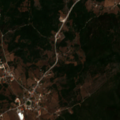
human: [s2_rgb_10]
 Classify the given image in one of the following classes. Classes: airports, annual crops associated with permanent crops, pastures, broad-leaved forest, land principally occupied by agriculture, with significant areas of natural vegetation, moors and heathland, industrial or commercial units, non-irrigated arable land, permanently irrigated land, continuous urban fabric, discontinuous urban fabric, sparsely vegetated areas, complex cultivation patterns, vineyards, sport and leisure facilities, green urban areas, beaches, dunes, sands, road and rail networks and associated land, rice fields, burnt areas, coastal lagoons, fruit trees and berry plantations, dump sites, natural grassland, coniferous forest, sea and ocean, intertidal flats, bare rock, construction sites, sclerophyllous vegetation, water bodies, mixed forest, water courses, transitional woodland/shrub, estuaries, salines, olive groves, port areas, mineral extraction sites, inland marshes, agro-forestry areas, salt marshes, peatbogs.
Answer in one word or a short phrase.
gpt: olive groves, complex cultivation patterns, mixed forest, sclerophyllous vegetation